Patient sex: M
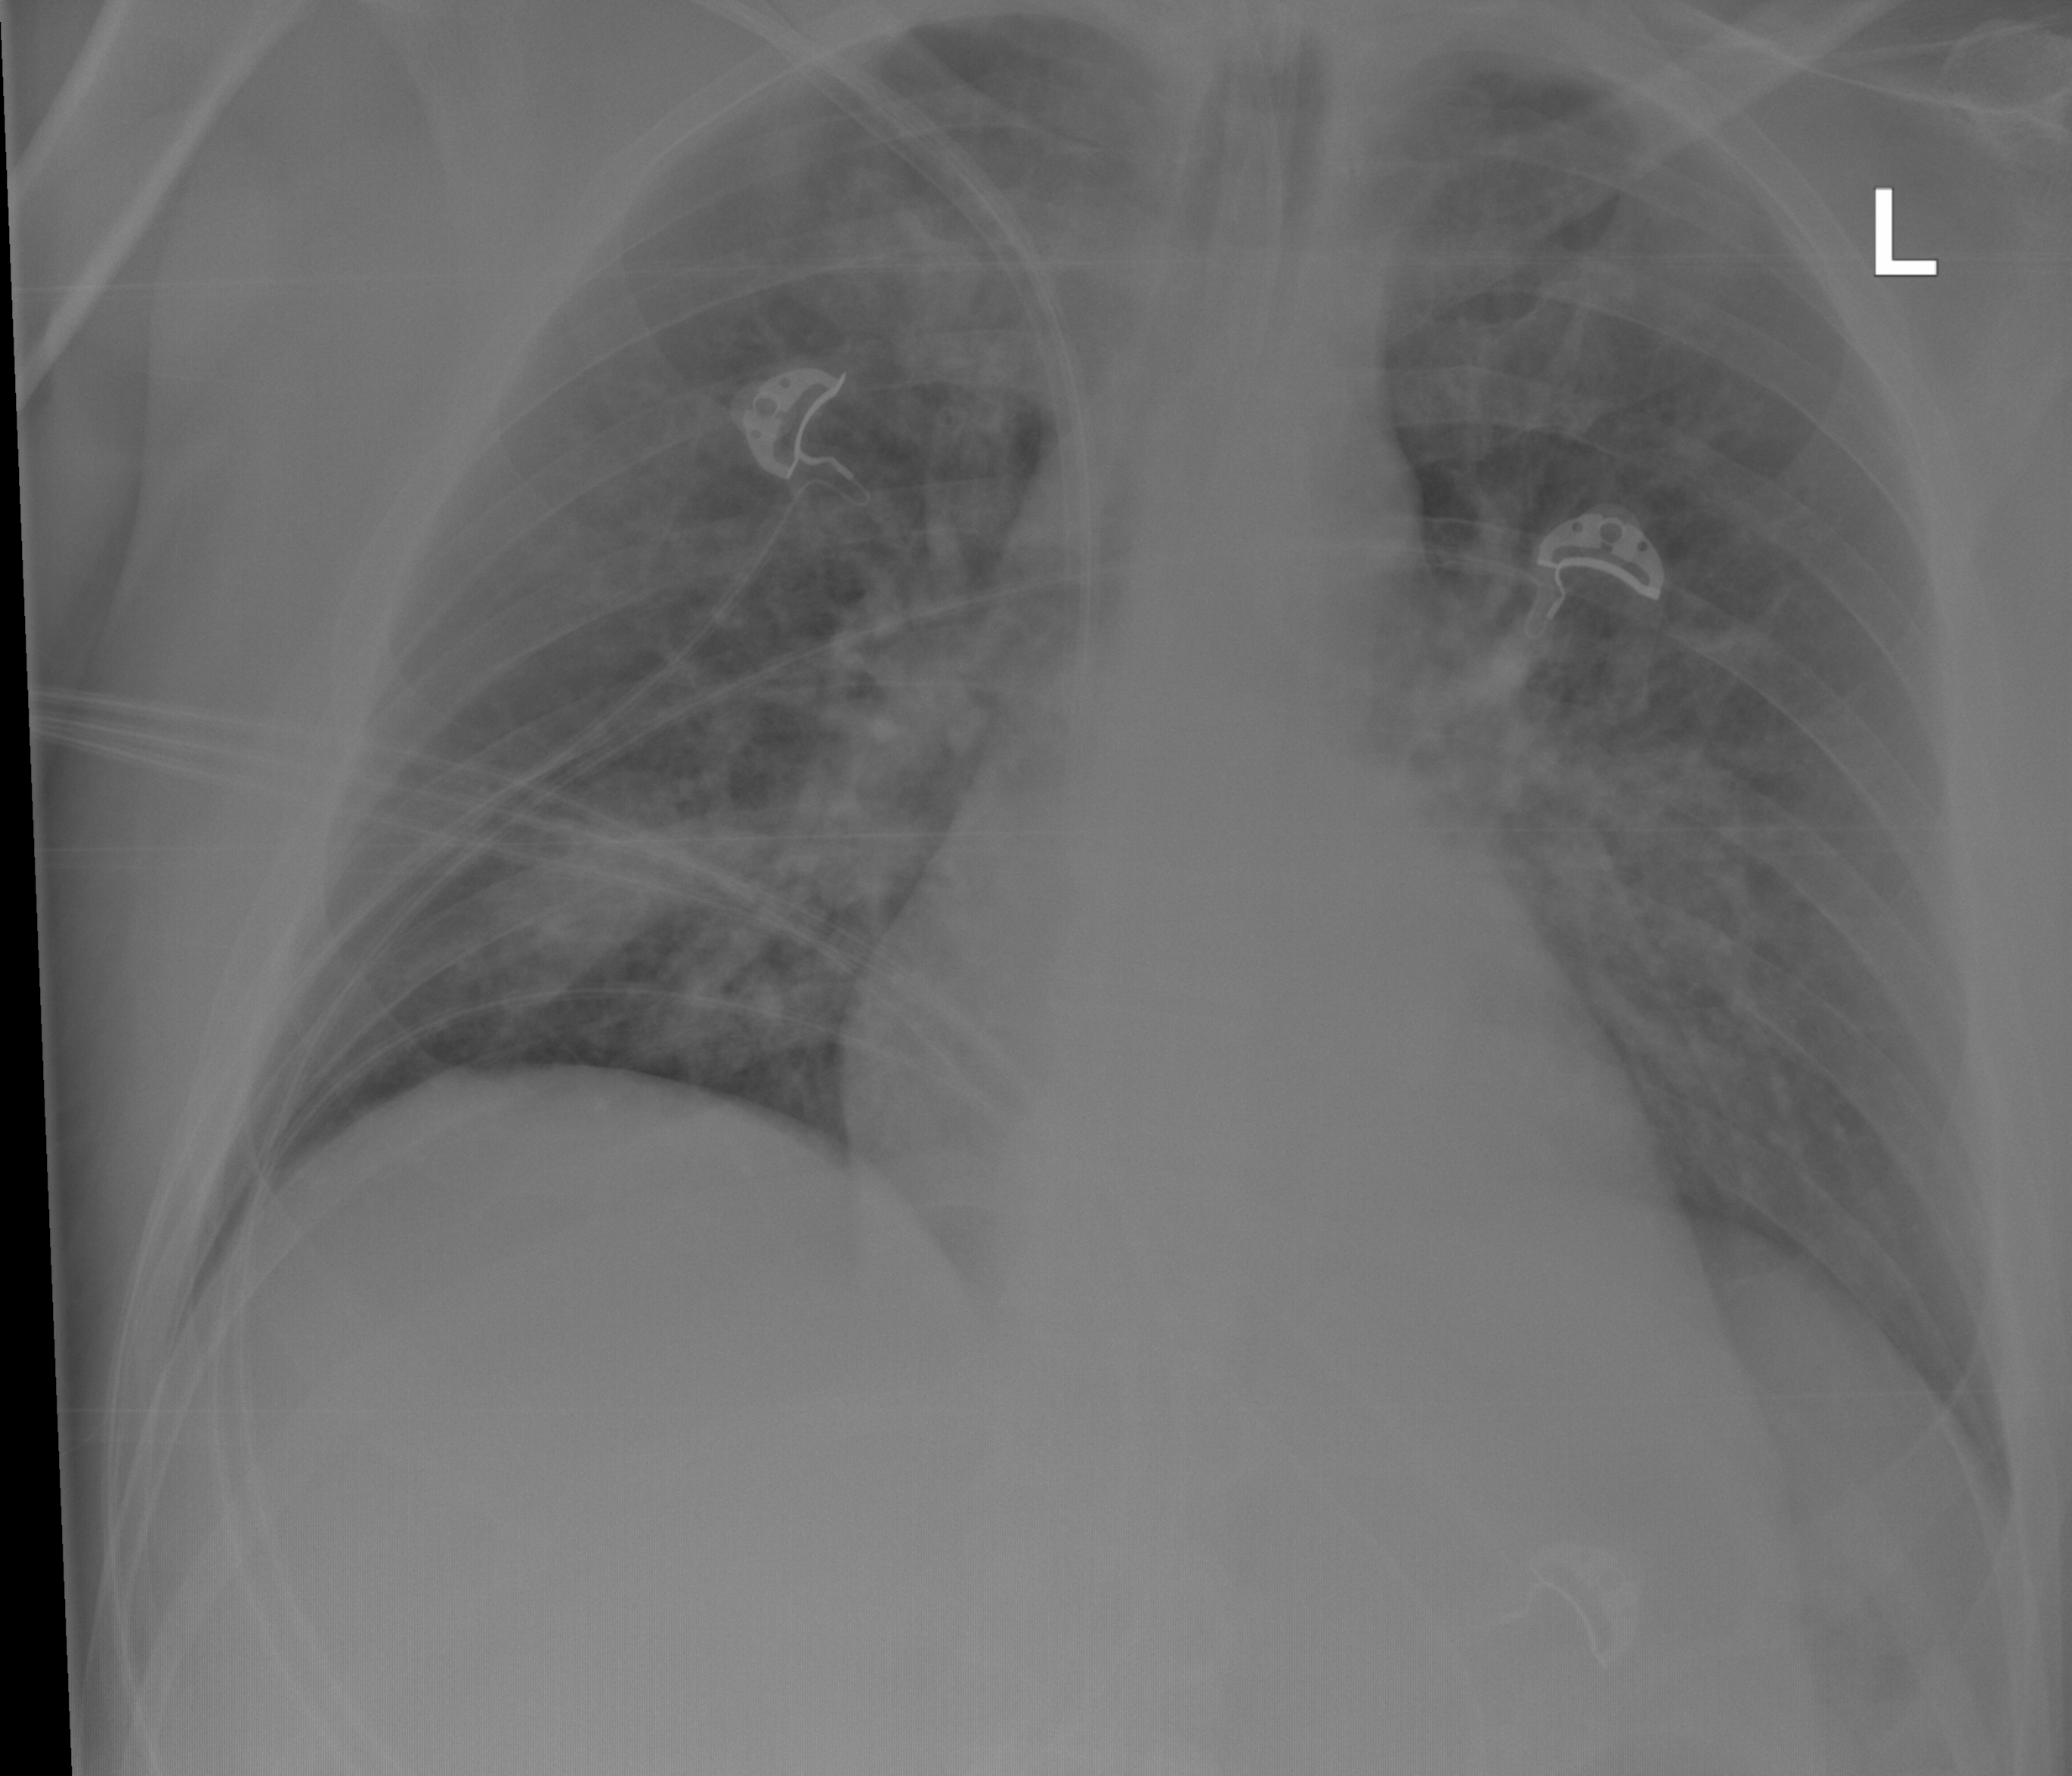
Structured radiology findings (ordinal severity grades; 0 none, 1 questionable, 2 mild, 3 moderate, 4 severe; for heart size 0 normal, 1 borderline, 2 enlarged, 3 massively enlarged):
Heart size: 0
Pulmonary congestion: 2
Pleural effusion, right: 0
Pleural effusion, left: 0
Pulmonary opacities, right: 2
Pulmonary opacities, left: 0
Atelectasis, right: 0
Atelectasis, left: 0